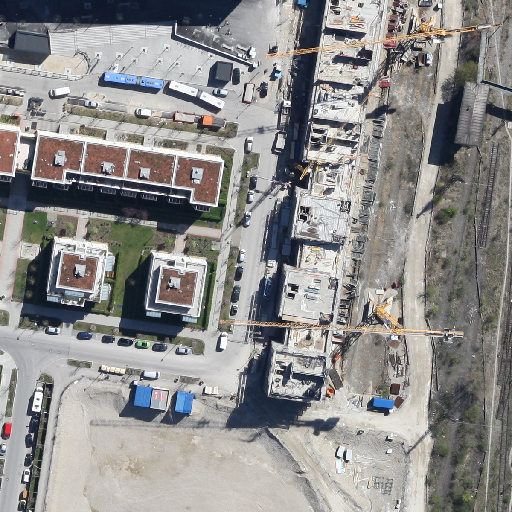
Referring expression: truck